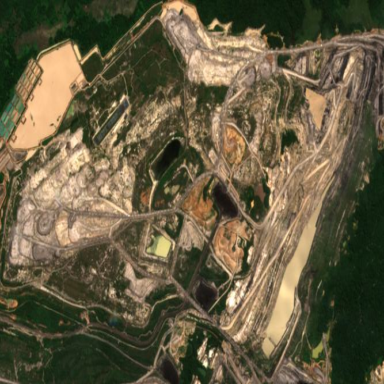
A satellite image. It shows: Quarry area.